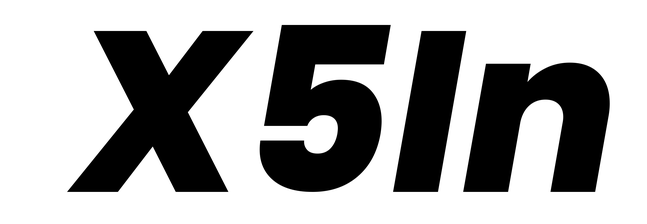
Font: Poppins-ExtraBoldItalic